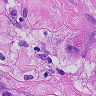
Metastatic tissue present: yes